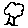
Label: tree